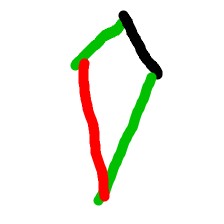
Shape: kite